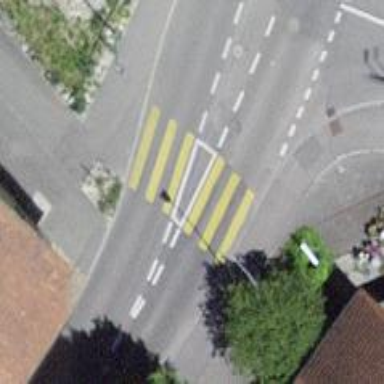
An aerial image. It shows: Uncontrolled road crossing.